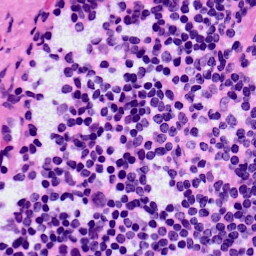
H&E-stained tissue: LymphNode